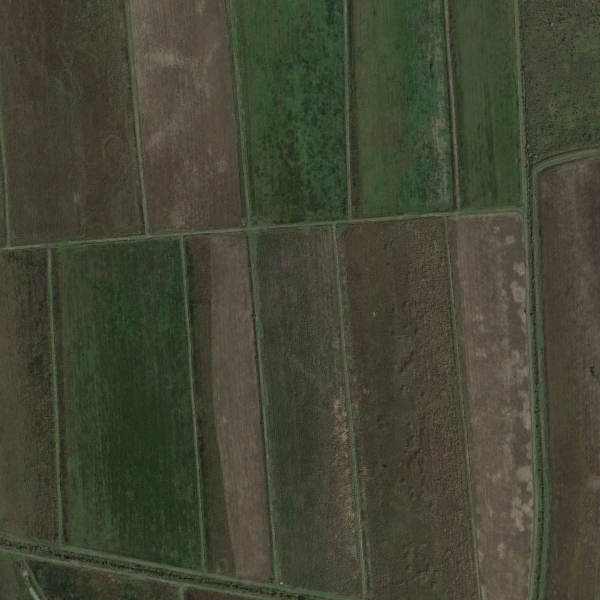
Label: Farmland